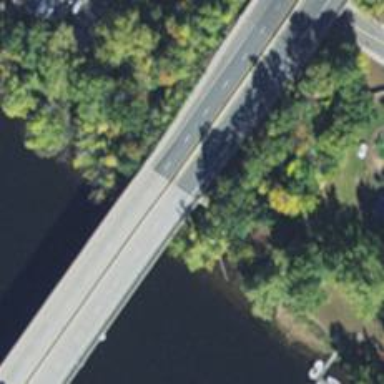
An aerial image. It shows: Trunk highway bridge with asphalt surface.